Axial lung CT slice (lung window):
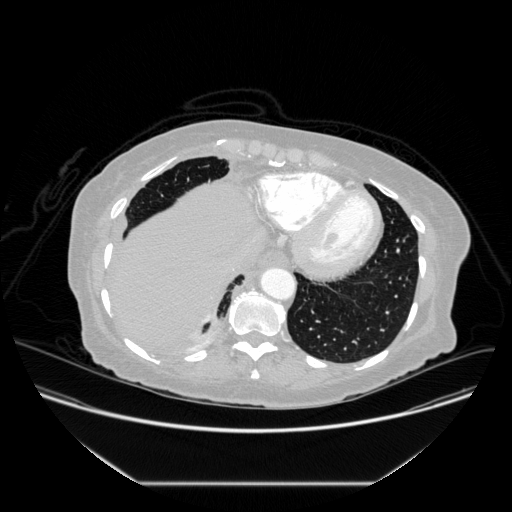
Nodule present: no